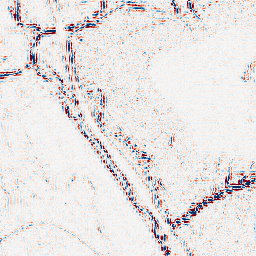
Category: wavelet
Decomposition family: wavelet_reverse_biorthogonal
Decomposition parameters: wavelet: rbio1.3
level: 2
Upsampling method: quadratic
Upsampling parameters: scale: 8
Upsampling scale: 8